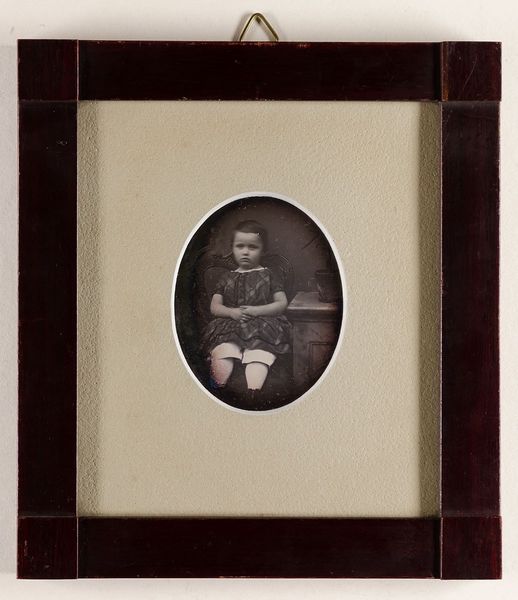
Titel: Ed. Ad. Hertz. (geb. 29. November 1849)
Standort: Hamburg
Institution: Museum für Kunst und Gewerbe Hamburg
Schlagwörter: portrait, figur, kind, foto, fotografie, photographie, photo, gerahmt, lichtbild, daguerreotypie, bildwerke, angewandte und bildende kunst, hessische systematik, porträt, porträtfotografie, porträtphotographie